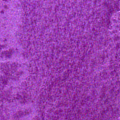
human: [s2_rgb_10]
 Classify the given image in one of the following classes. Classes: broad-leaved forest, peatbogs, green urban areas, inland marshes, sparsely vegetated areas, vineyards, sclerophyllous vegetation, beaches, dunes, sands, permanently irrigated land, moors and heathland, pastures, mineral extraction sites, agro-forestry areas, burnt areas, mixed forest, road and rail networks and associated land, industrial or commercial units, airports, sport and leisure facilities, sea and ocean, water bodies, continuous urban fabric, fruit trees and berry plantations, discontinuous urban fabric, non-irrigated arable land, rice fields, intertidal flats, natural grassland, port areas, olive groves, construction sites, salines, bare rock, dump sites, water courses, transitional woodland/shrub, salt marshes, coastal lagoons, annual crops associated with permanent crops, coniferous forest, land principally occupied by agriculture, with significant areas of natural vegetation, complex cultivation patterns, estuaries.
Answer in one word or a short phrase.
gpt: sea and ocean